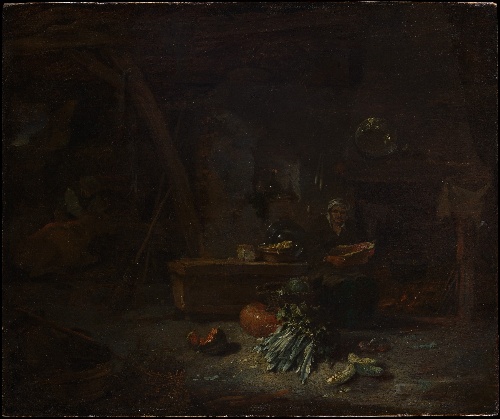
Title: Interior of a Kitchen
Artist: Willem Kalf
Artist bio: Dutch, Rotterdam 1619–1693 Amsterdam
Date: ca. 1642–44
Object type: Painting
Classification: Paintings
Medium: Oil on wood
Dimensions: 10 1/2 x 12 1/2 in. (26.7 x 31.8 cm)
Department: European Paintings
Credit line: Purchase, 1871
Accession year: 1871
Repository: Metropolitan Museum of Art, New York, NY
Tags: Kitchens|Vegetables|Women